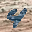
Label: 4